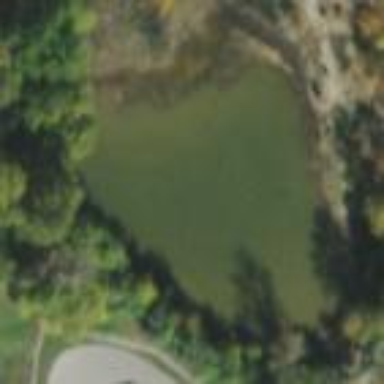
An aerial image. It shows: Reservoir.